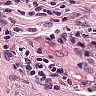
Metastatic tissue present: no